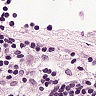
Metastatic tissue present: no